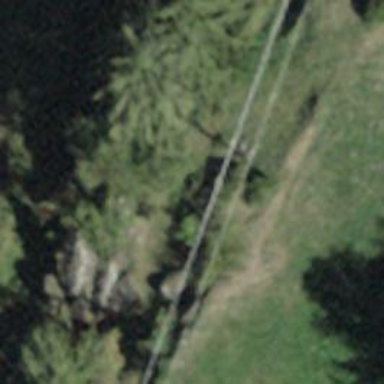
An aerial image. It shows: Power line in the image.